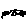
Label: car